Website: macys
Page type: gifting
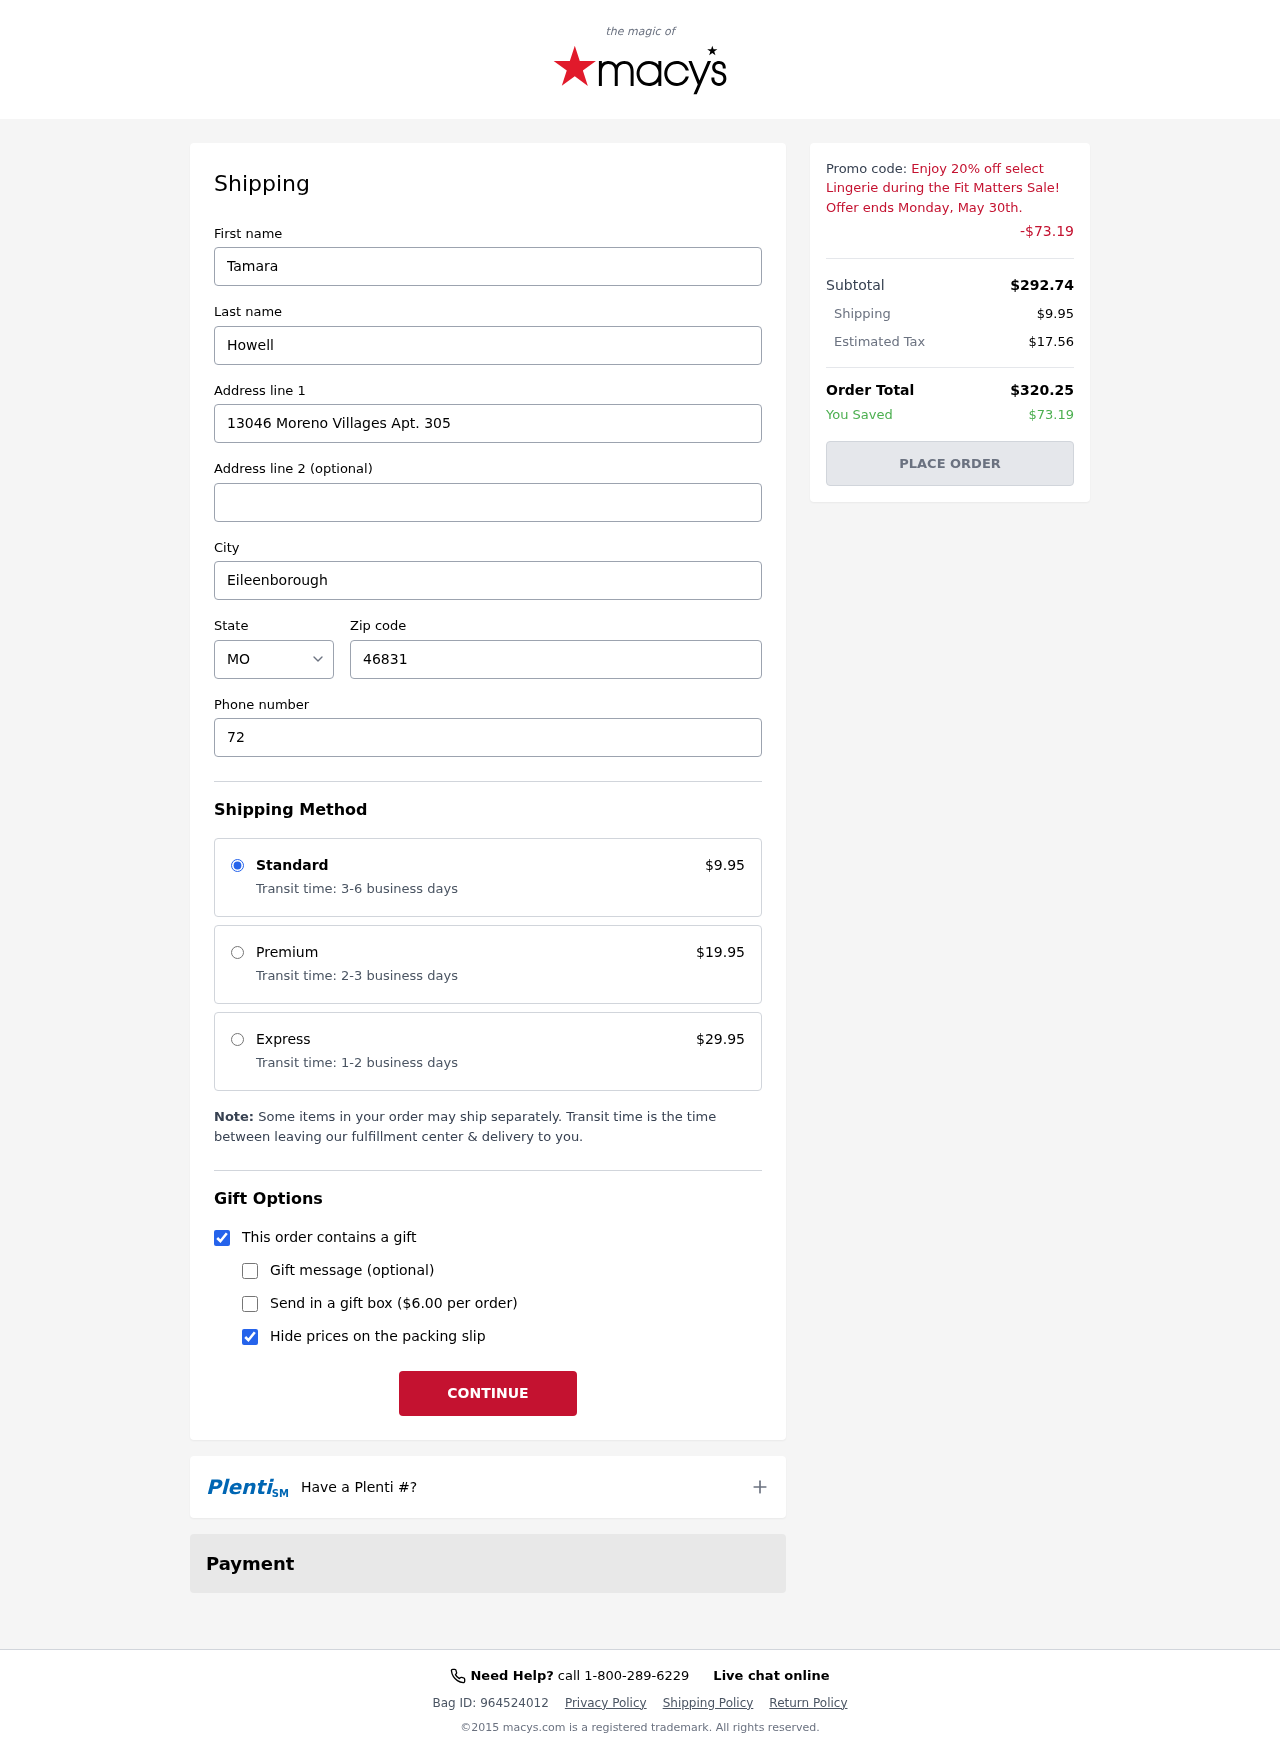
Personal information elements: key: PII_CITY
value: Eileenborough
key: PII_FIRSTNAME
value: Tamara
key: PII_LASTNAME
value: Howell
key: PII_PHONE
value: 7243110546
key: PII_POSTCODE
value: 46831
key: PII_STATE_ABBR
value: MO
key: PII_STREET
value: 13046 Moreno Villages Apt. 305
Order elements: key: ORDER_SHIPPING_COST
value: $9.95
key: ORDER_DISCOUNT
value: -$73.19
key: ORDER_SUBTOTAL
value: $292.74
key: ORDER_TAX
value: $17.56
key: ORDER_TOTAL
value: $320.25
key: ORDER_SAVINGS
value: $73.19